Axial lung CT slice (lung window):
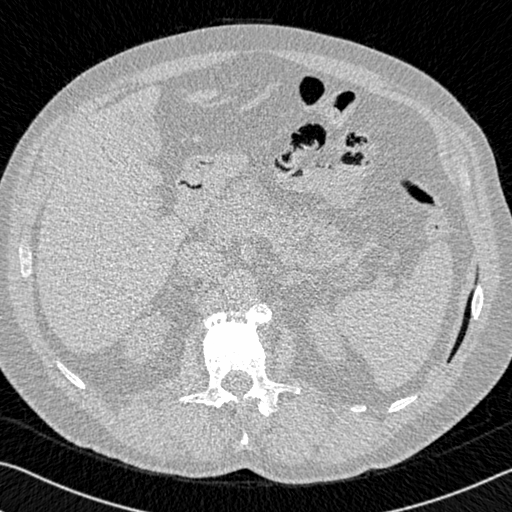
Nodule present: no